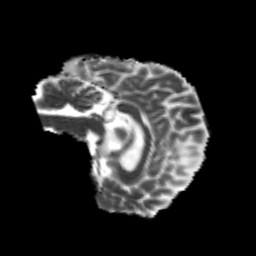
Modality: MD
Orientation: sagittal
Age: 21
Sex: female
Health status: healthy
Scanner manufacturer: philips
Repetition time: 7.39 s
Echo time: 0.08599 s